九年级 · 度量几何学
如图, 延长正五边形 $F G H J K$ 各边, 使得 $G A=H B=J C=K D=F E$, 若 $A B=A F$,则 $\angle B C H$ 的度数为 $\qquad$ .

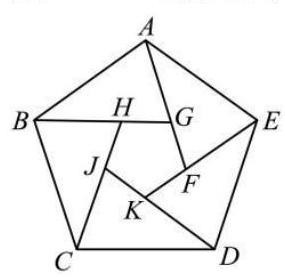
答案:  $36^{\circ} / 36$ 度

解析: 根据正五边形的性质以及全等三角形的判定和性质, 可求出正五边形 $F G H J K$ 的每个内角度数, 再根据等腰三角形的性质得出 $\triangle A B G$ 是等腰三角形, 并求出各个内角度数, 由全等三角形的性质可求出答案.

【详解】解: $\because$ 五边形 $F G H J K$ 是正五边形,

$\therefore F G=G H=H J=J K=K F, \angle F G H=\angle K F G=108^{\circ}$,又 $\because G A=H B=J C=K D=F E$,

$\therefore A F=B G=C H=D J=E K$,

$\because A B=A F$,

$\therefore A F=B G$,
$\because E F=A G, \quad \angle A F E=\angle B G A=180^{\circ}-108^{\circ}=72^{\circ}$,

$\therefore \triangle A B G \cong \triangle E A F(\mathrm{SAS})$,

$\therefore A B=A E$,

同理可得 $A B=B C=C D=D E=A E$, 即五边形 $A B C D E$ 是正五边形,

在 $\triangle B C H$ 中, $B C=C H, \angle C B H=\angle C H B=180^{\circ}-108^{\circ}=72^{\circ}$,

$\therefore \angle B C H=180^{\circ}-72^{\circ}-72^{\circ}=36^{\circ}$,

故答案为: $36^{\circ}$.

【点睛】本题考查了正多边形的圆, 等腰三角形的判定和性质, 全等三角形的判定和性质以及三角形内角和定理, 掌握正五边形的性质, 三角形内角和定理以及全等三角形的判定和性质是解决问题的前提.